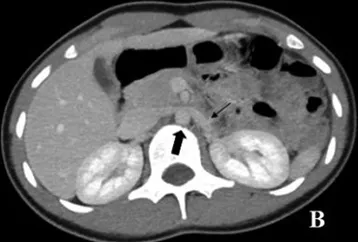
Abdominal pelvic computed tomography scan with contrast. (
B
) Transversal plane showing the anterior branch of the LRV (thin arrow) and the aorta artery (thick arrow).
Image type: radiology (ct)